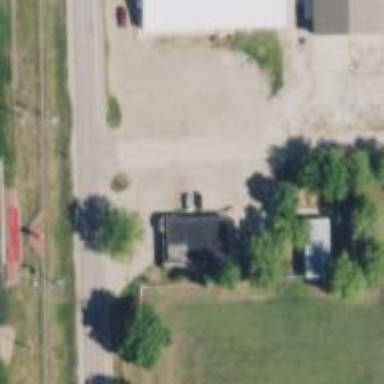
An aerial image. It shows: Veterinary facility.